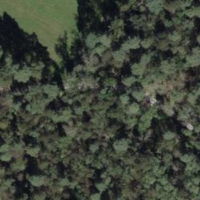
EUNIS habitat code: 44
Species observed at this site:
Salvia glutinosa
Berberis vulgaris
Ornithogalum umbellatum